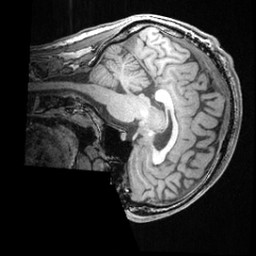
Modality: T1w
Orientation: sagittal
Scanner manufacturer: ge
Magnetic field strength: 3 T
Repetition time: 0.008572 s
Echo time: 0.003384 s